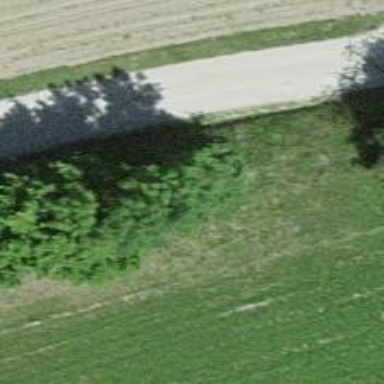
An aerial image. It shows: Hedge barrier.